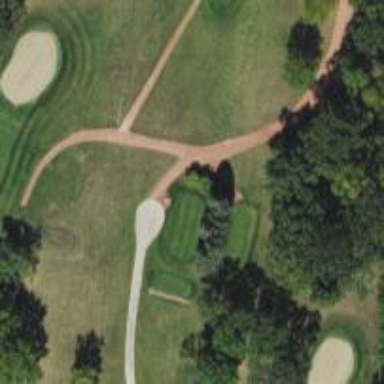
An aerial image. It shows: Path for both road and golf.